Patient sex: M
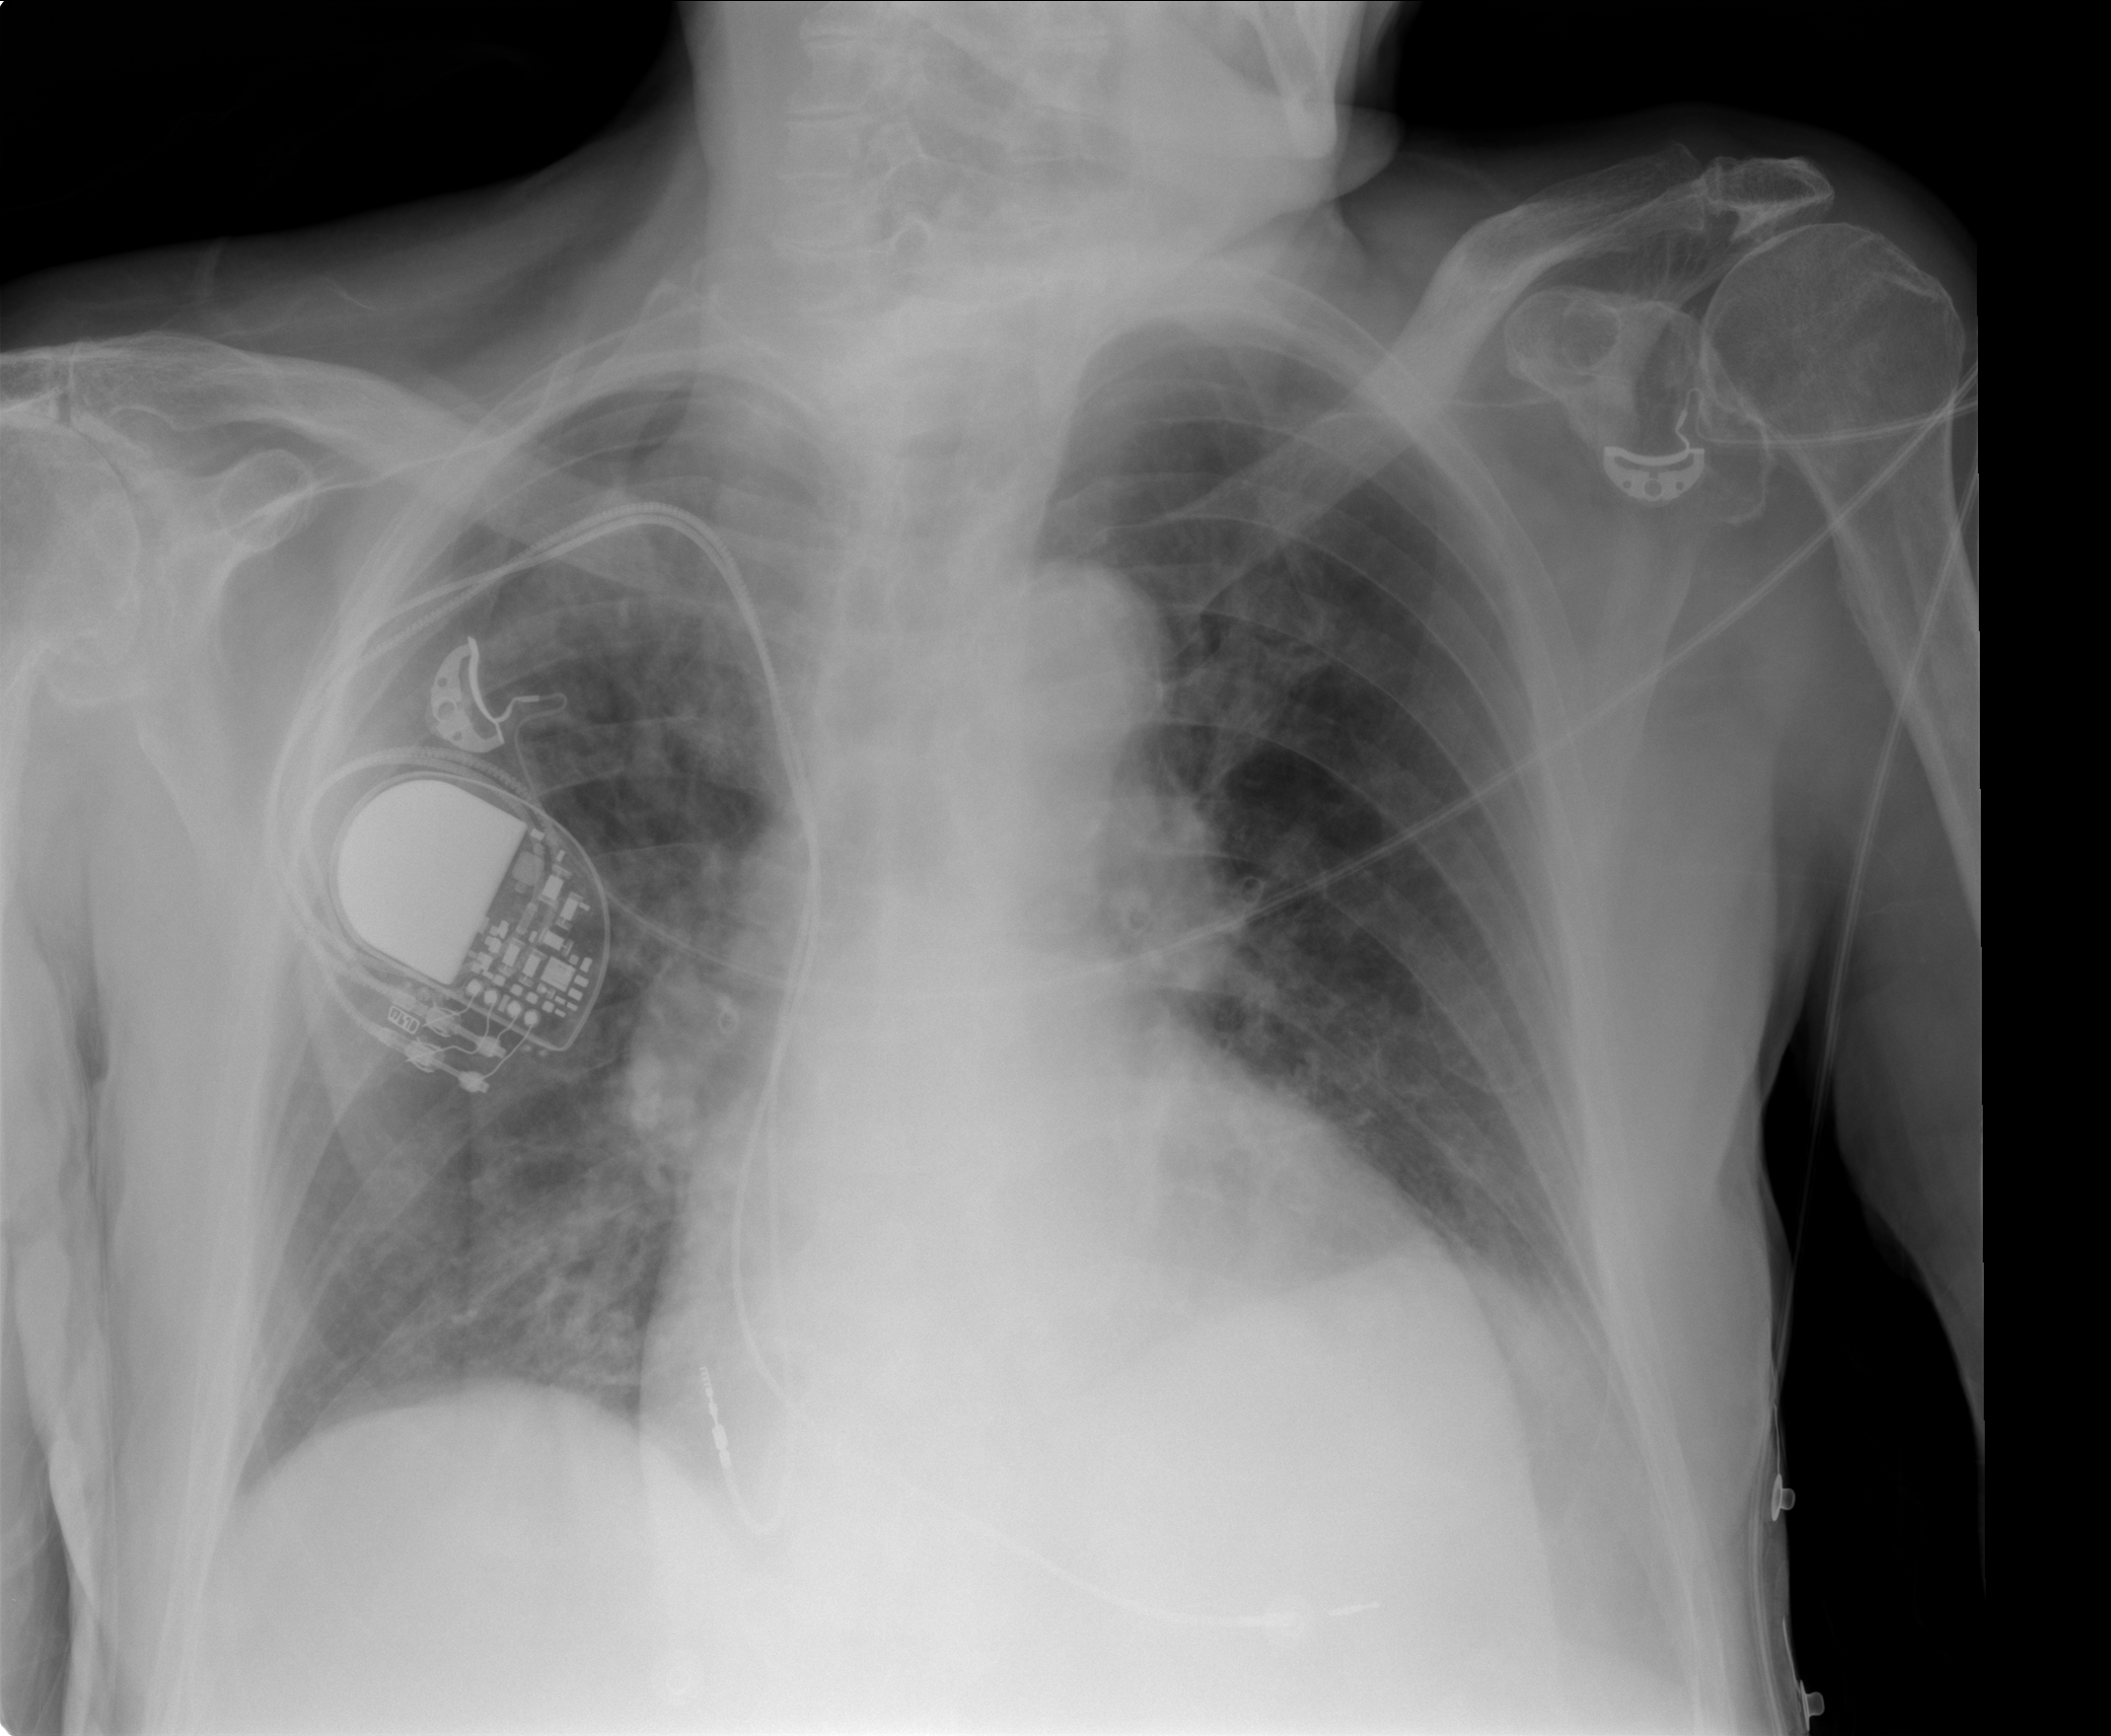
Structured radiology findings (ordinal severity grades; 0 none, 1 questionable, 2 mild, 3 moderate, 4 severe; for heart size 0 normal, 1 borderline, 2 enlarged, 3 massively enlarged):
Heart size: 0
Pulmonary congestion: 0
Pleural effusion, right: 0
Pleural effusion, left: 1
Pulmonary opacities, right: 3
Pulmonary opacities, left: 0
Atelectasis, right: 0
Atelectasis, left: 0